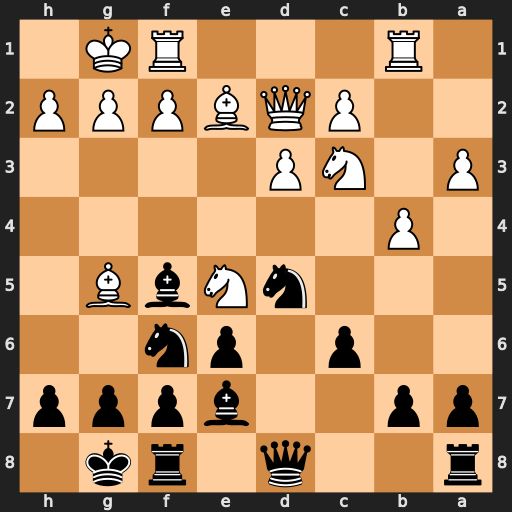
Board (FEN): r2q1rk1/pp2bppp/2p1pn2/3nNbB1/1P6/P1NP4/2PQBPPP/1R3RK1
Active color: b
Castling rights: -
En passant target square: -
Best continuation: Nxc3 Qxc3 Nd5 Bxe7 Nxc3